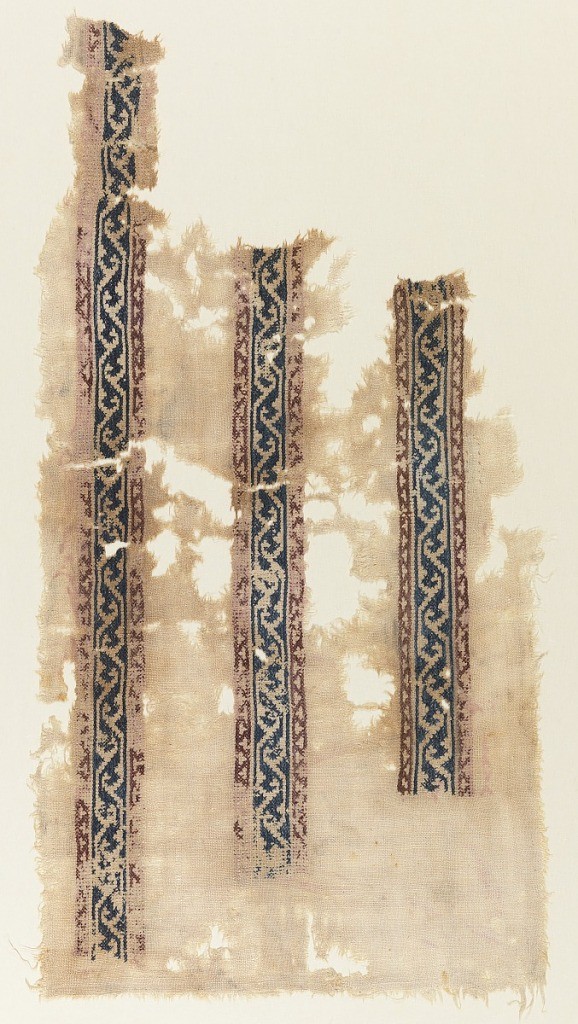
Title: Textile
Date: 12th–13th century
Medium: linen, silk Technique: embroidered on plain weave
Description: Section of undyed linen cloth with three parallel bands extending partially across it with interlocked continuous reserved scrolls on dark blue silk cross-stitch ground, red cross-stitch guard bands with small trefoil reserves.